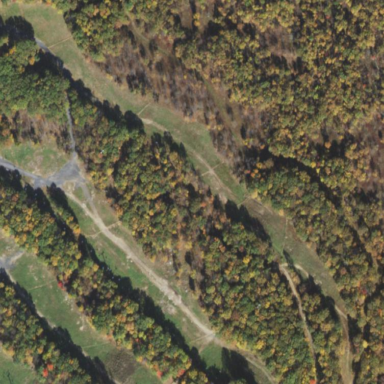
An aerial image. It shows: Downhill grassland with backcountry grooming.